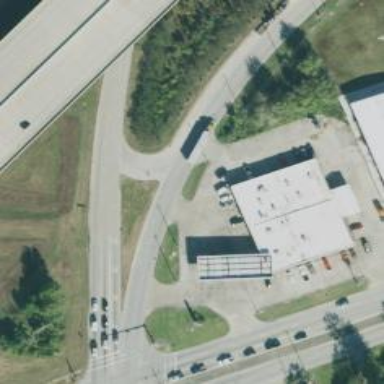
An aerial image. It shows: Primary highway with frontage road.